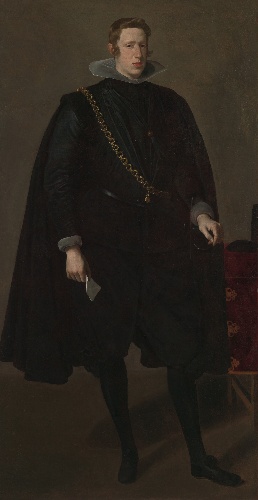
Title: Philip IV (1605–1665), King of Spain
Artist: Velázquez (Diego Rodríguez de Silva y Velázquez)
Artist bio: Spanish, Seville 1599–1660 Madrid
Date: probably 1624
Object type: Painting
Classification: Paintings
Medium: Oil on canvas
Dimensions: 78 3/4 x 40 1/2 in. (200 x 102.9 cm)
Department: European Paintings
Credit line: Bequest of Benjamin Altman, 1913
Accession year: 1914
Repository: Metropolitan Museum of Art, New York, NY
Tags: Kings|Philip IV|Men|Portraits